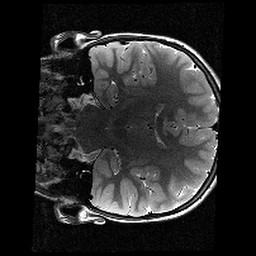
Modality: T2w
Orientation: coronal
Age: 12
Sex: female
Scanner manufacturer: siemens
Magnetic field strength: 3 T
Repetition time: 9.23 s
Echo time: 0.067 s